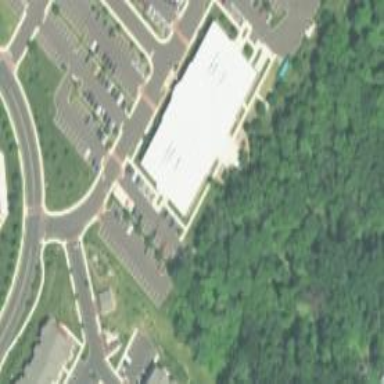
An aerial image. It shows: Commercial building.